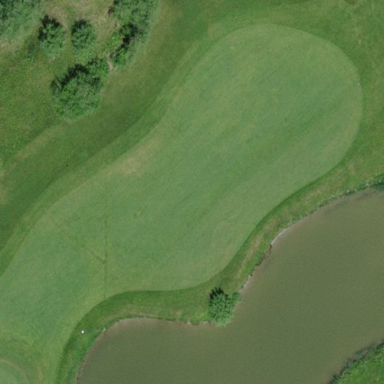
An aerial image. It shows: Golf fairway surrounded by grass.